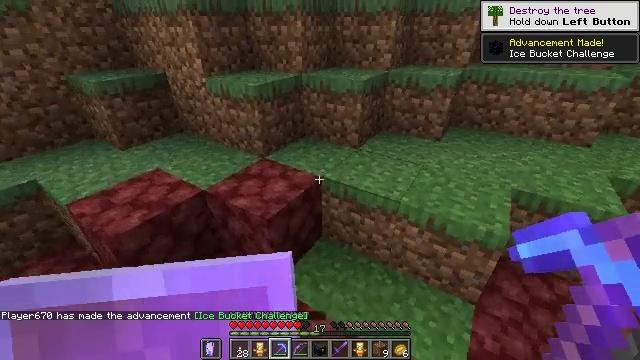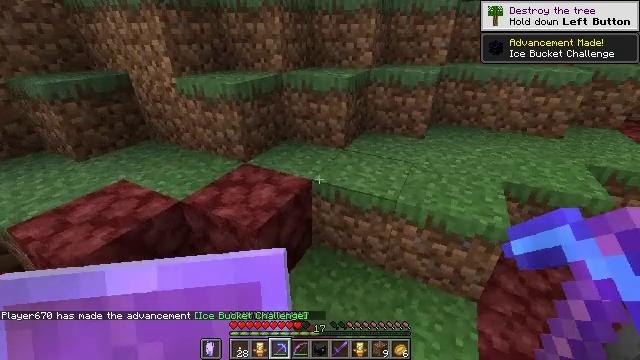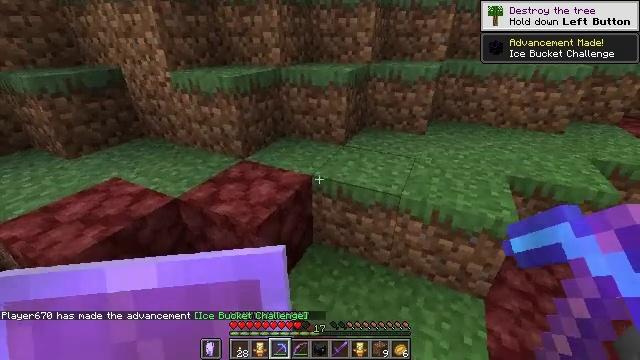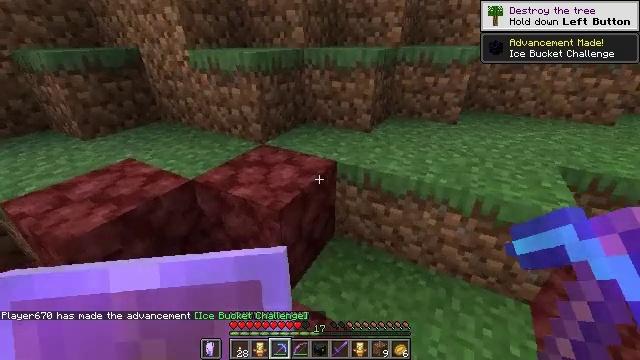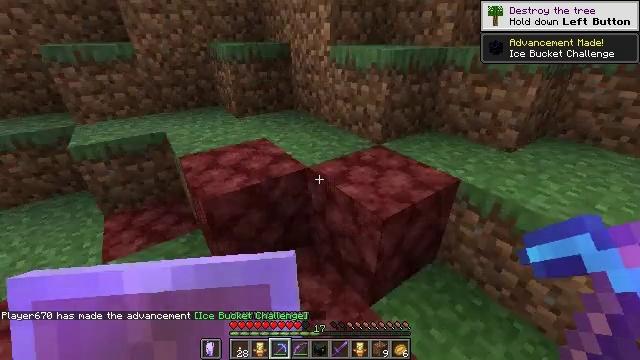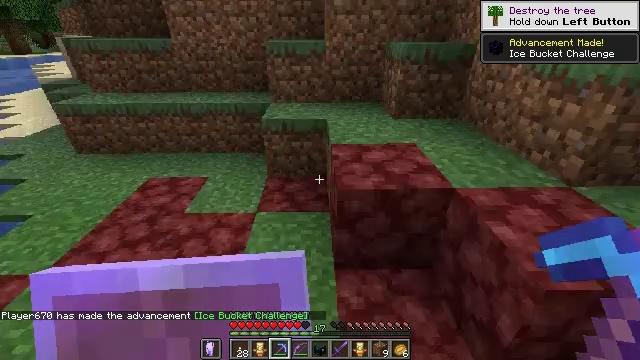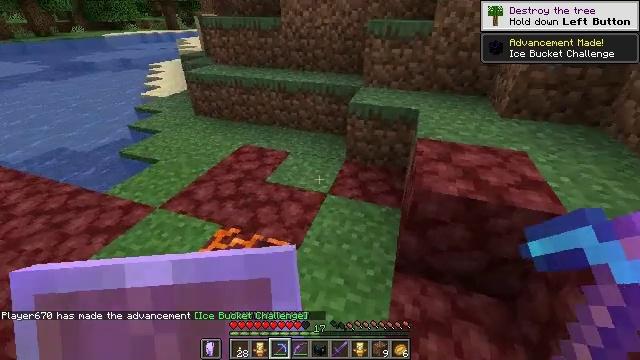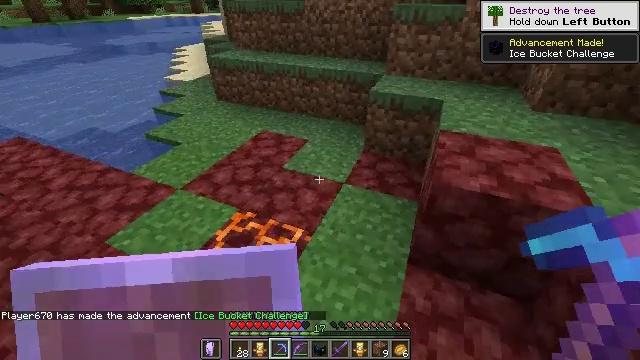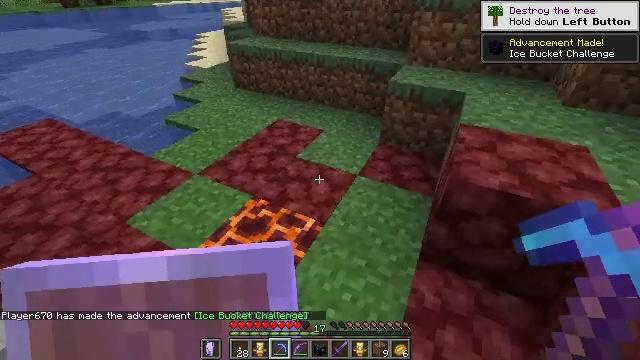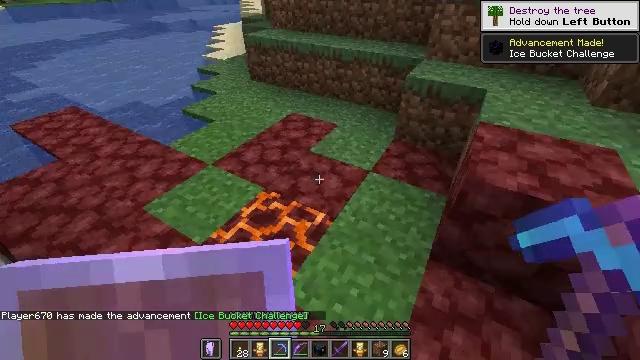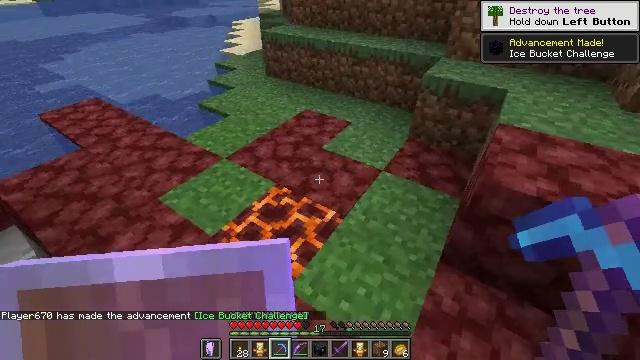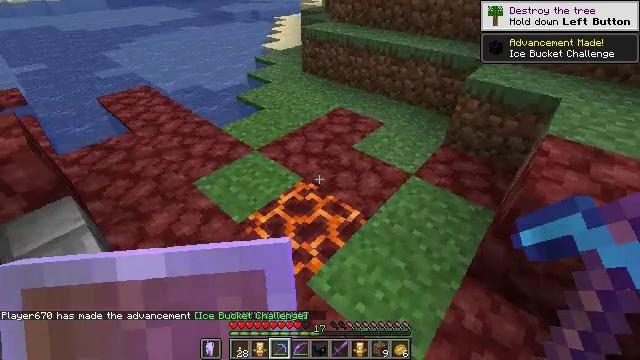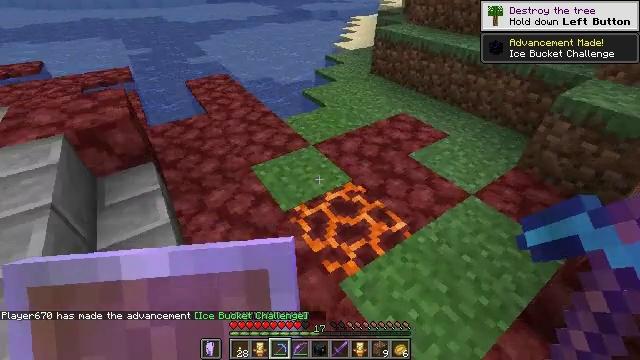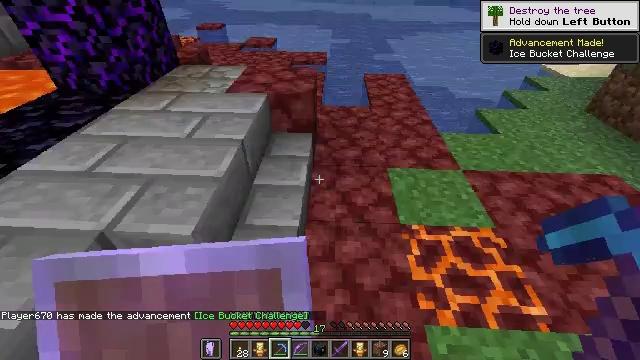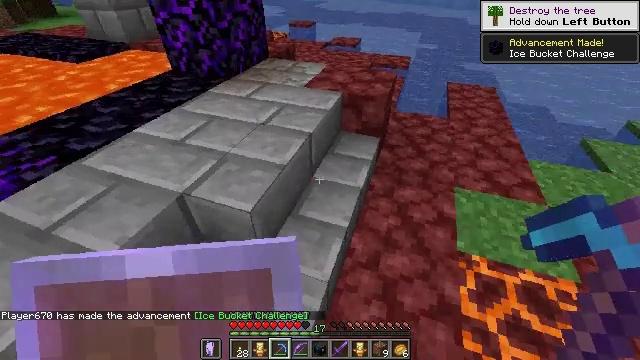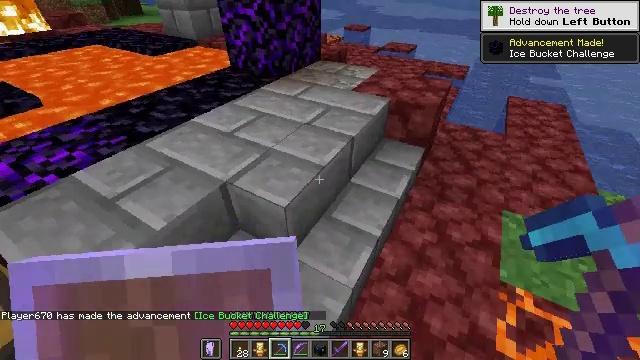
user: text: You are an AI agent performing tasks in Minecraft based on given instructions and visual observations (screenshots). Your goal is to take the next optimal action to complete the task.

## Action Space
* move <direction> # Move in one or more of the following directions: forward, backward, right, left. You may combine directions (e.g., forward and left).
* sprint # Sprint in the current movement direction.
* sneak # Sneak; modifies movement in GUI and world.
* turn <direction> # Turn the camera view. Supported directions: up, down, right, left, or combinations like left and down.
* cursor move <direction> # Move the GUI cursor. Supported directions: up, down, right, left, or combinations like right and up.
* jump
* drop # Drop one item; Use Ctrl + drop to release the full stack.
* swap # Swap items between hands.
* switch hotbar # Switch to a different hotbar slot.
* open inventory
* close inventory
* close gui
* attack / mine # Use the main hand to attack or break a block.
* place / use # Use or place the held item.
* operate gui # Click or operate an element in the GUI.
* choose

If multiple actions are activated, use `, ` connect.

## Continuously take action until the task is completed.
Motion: motion action
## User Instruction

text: Remove a red carpet from the inventory.
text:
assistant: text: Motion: move forward and move left, turn right and up
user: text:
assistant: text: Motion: move forward, turn right
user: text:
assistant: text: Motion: turn left
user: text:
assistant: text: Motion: turn left
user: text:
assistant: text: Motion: turn left
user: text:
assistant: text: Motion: turn left and down
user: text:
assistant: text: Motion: turn left and down
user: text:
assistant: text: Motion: turn left and down
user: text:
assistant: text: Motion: turn left and down
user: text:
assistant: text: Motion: turn left
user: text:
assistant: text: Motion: turn left
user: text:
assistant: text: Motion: turn left
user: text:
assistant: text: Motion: turn left
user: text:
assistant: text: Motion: turn left
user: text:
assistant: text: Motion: turn left
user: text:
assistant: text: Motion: turn left and up
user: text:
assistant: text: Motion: turn left and up
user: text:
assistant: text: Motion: turn up
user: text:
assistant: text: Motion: turn left
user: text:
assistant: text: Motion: no_op
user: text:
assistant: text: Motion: no_op
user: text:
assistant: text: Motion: move forward, turn left
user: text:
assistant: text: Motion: move forward, turn left
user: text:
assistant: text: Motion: move forward, turn left
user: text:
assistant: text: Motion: move forward, turn left
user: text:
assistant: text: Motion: move forward, turn left
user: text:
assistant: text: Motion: move forward, turn left
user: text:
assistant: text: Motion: move forward, turn left
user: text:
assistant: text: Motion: move forward, turn left
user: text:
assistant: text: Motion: move forward